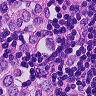
Metastatic tissue present: yes